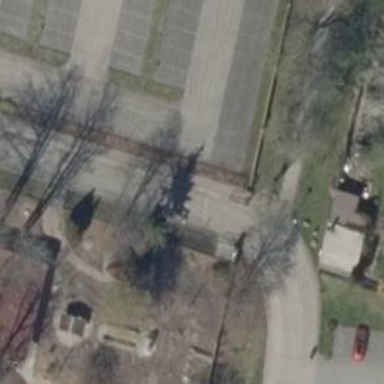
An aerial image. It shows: Road serving as parking aisle.